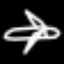
Label: airplane